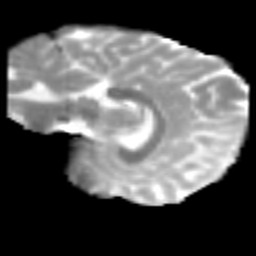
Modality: MD
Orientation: sagittal
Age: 20
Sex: female
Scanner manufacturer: siemens
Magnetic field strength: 3 T
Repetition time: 2.3 s
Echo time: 0.085 s